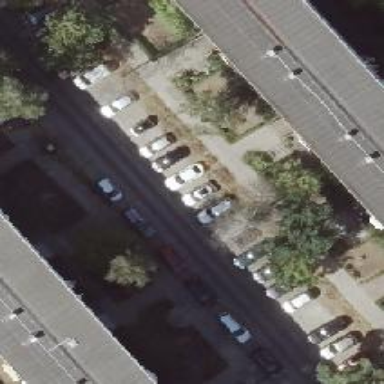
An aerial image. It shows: Street side parking area.